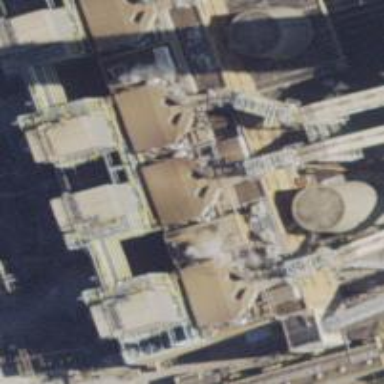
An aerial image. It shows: Steam turbine generator.